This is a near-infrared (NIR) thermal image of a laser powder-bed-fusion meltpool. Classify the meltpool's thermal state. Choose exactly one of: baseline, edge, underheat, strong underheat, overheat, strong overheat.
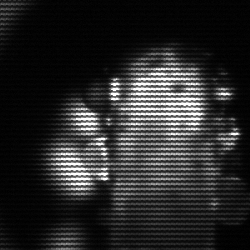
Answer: strong underheat